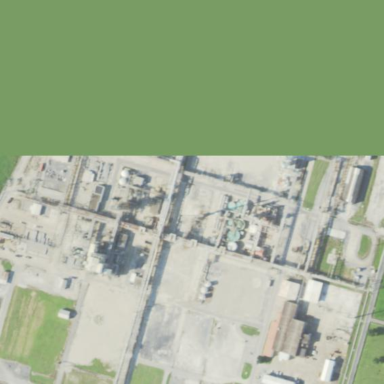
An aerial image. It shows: Industrial works area used for chemical activities.